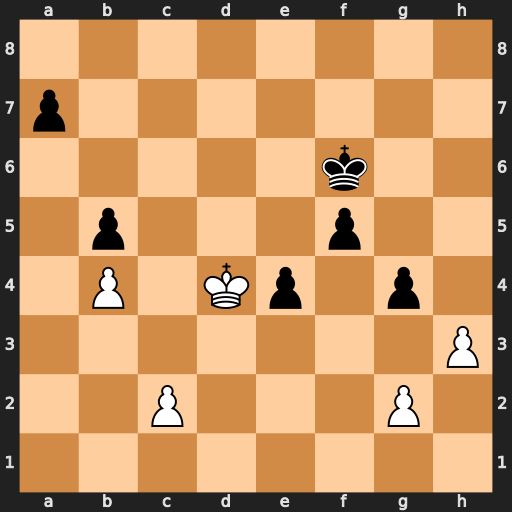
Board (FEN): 8/p7/5k2/1p3p2/1P1Kp1p1/7P/2P3P1/8
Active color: w
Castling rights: -
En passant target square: -
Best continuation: hxg4 fxg4 Kxe4